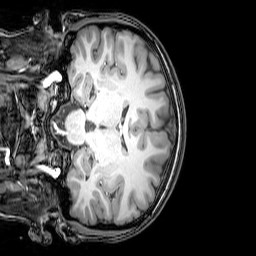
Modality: T1w
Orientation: coronal
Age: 23
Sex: female
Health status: healthy
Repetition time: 0.081 s
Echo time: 0.037 s